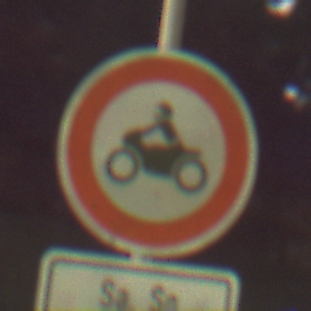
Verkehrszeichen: VerbotKraftraeder
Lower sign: ZeitangabenMitBeschraenkungAufWochentage9
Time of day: Night
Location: Outdoor (Suburban)
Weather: Clear
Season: NotSpecified
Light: Artificial